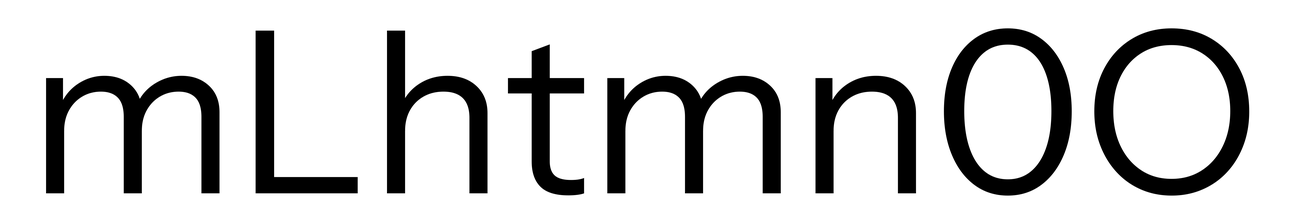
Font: InstrumentSans_Regular